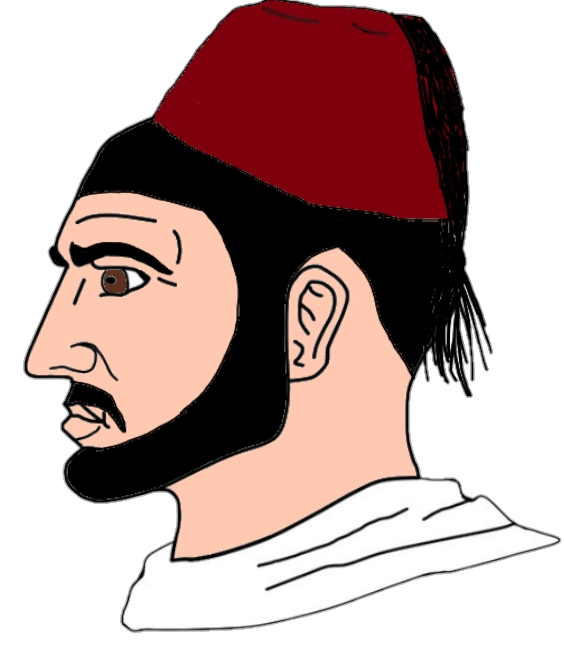
Label: 4_Yes_Chad